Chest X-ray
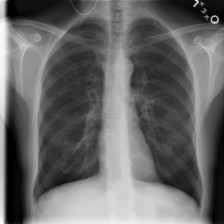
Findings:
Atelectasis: negative
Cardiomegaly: negative
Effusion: negative
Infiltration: positive
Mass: negative
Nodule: negative
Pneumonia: negative
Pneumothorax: negative
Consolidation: negative
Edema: negative
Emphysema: negative
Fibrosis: negative
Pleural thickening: positive
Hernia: negative